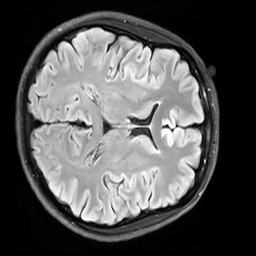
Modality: FLAIR
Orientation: axial
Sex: male
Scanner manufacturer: siemens
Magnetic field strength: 3 T
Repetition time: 10 s
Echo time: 0.09 s